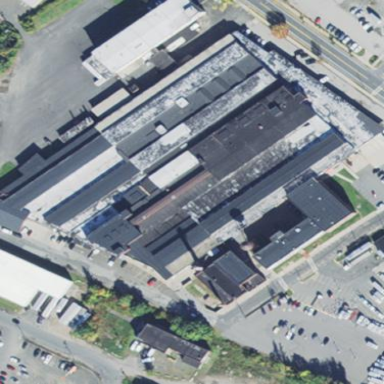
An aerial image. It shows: Historic factory.